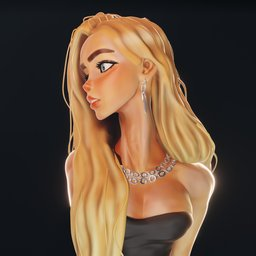
Label: people